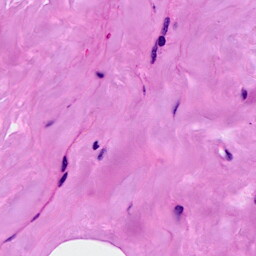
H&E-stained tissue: Breast